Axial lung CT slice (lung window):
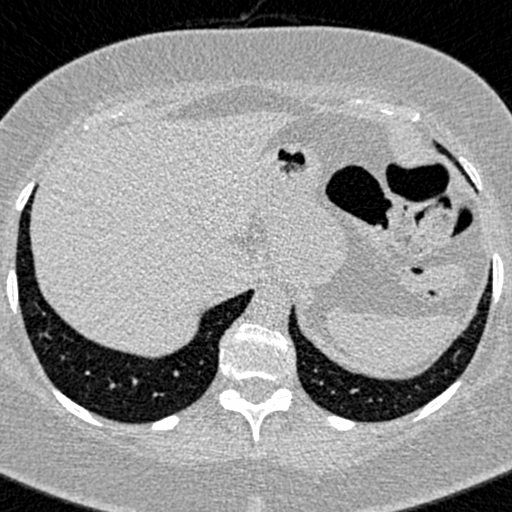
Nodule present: no